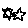
Label: star